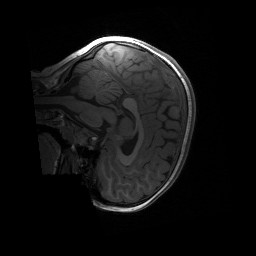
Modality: T1w
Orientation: sagittal
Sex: female
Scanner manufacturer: siemens
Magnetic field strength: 3 T
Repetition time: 1.9 s
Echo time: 0.00243 s